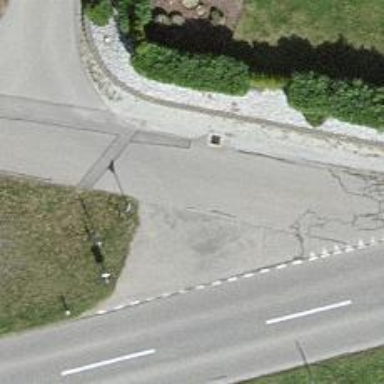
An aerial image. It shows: Bus stop with platform for public transport.